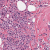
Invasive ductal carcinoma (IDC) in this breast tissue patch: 1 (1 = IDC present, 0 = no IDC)